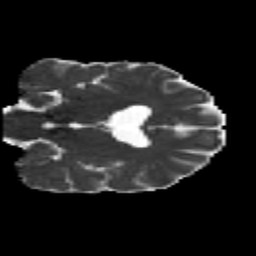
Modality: MD
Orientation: coronal
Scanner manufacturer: siemens
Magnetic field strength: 3 T
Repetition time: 8.8 s
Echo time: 0.085 s